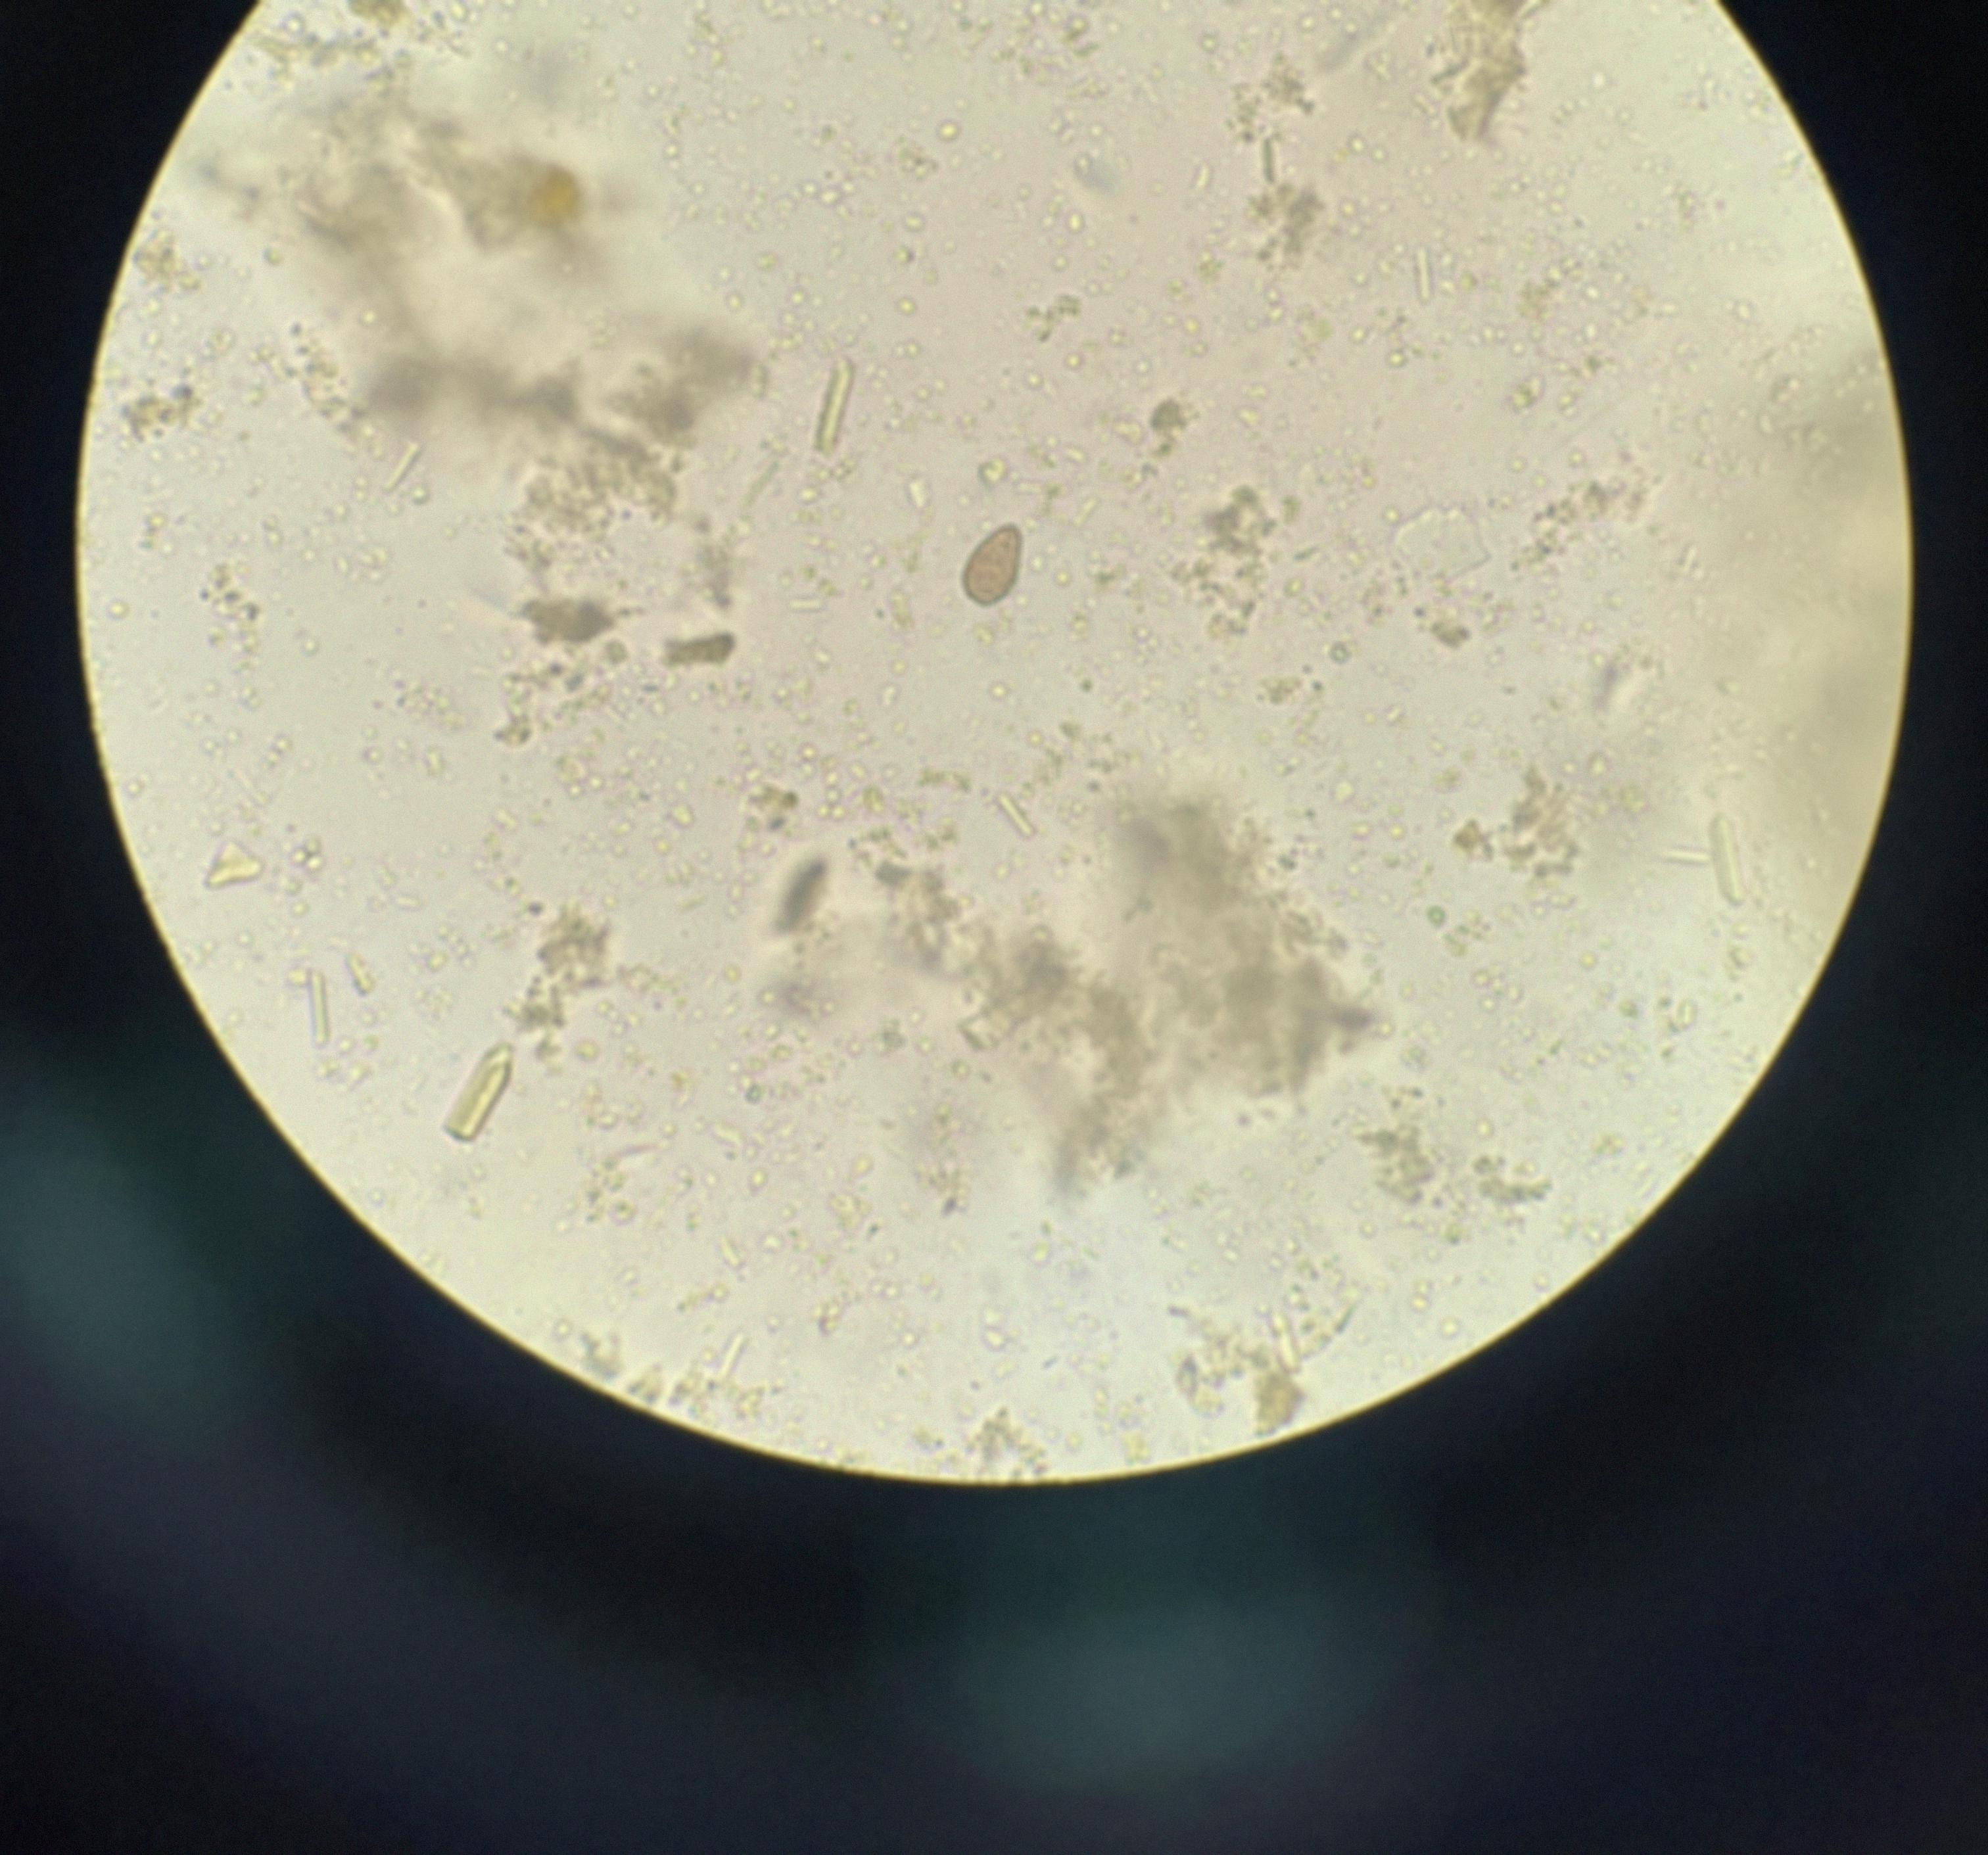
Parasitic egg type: Opisthorchis viverrine